Question: I installed django and installed the pydev plugin under eclipse. Then I downloaded the postgres(1.16.0) sql tool and installed that. Here are my settings:

Then I wanted to configure the setting file under django:
'''
DATABASES = {
'default': {
'ENGINE': 'django.db.backends.postgresql_psycopg2' ,
'NAME': 'django',
'USER': 'postgres',
'PASSWORD': 'admin',
'HOST': '',
'PORT': '',
}
}
'''
but when I do syncdb i get:
'''
backend = load_backend(db['ENGINE'])
File "C:\Python27\lib\site-packages\django\db\utils.py", line 24, in load_backend
return import_module('.base', backend_name)
File "C:\Python27\lib\site-packages\django\utils\importlib.py", line 35, in import_module
__import__(name)
File "C:\Python27\lib\site-packages\django\db\backends\postgresql_psycopg2\base.py", line 13, in <module>
from django.db.backends.postgresql_psycopg2.creation import DatabaseCreation
File "C:\Python27\lib\site-packages\django\db\backends\postgresql_psycopg2\creation.py", line 1, in <module>
import psycopg2.extensions
ImportError: No module named psycopg2.extensions
'''
What do I do wrong?
PS.: I am developing under win7 and eclipse juno
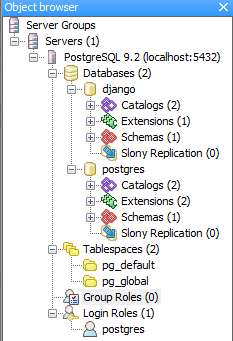
Answer: Install <URL>
'''
pip install psycopg2
'''
> Psycopg is the most popular PostgreSQL adapter for the Python programming language. At its core it fully implements the Python DB API 2.0 specifications.